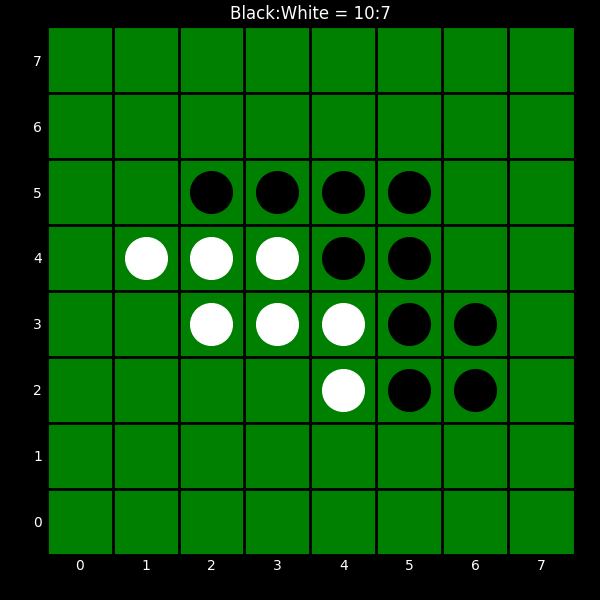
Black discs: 10
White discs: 7